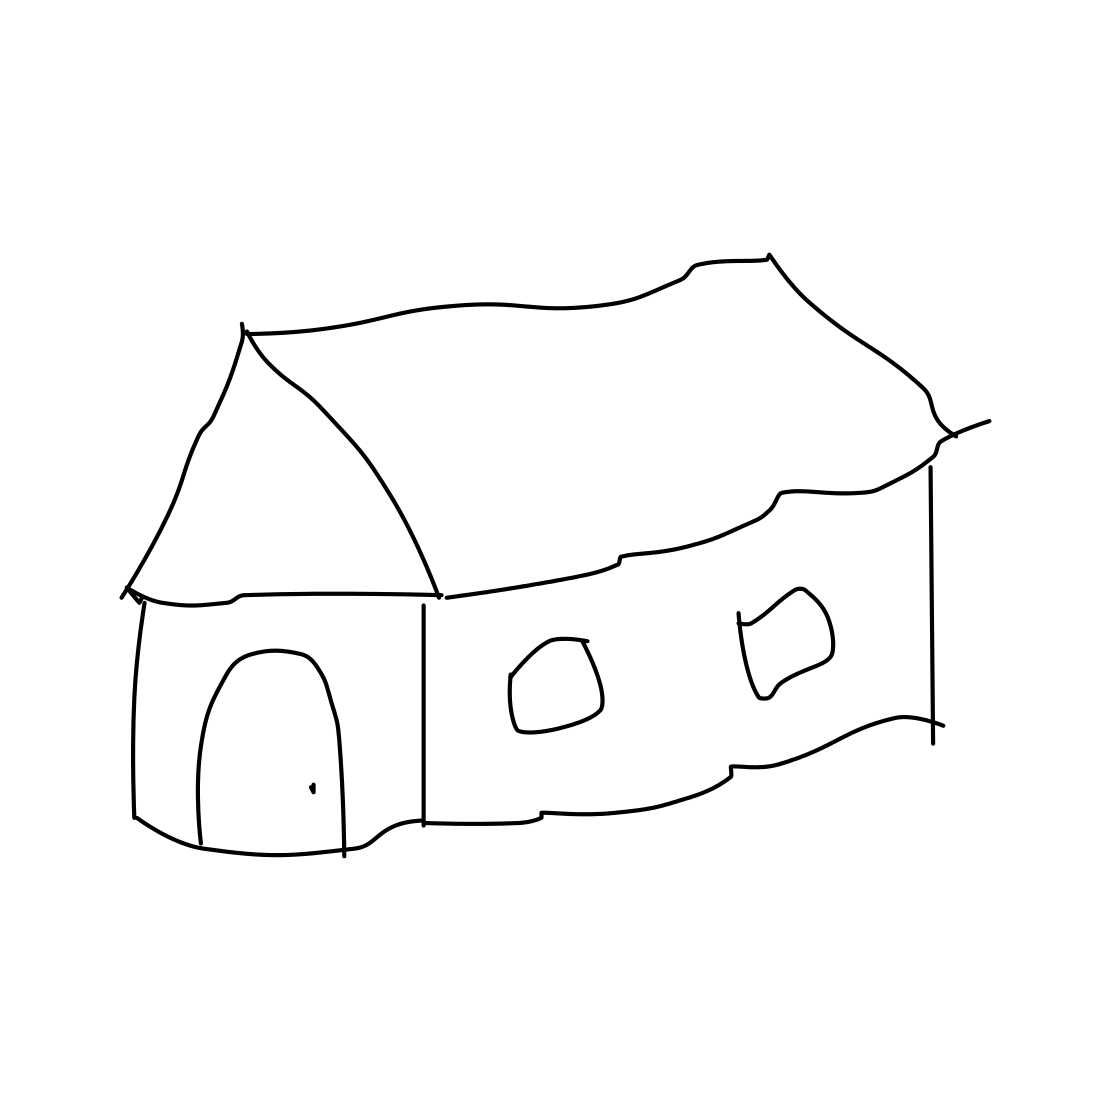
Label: house